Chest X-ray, PA view. Patient: 58 years old, sex F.
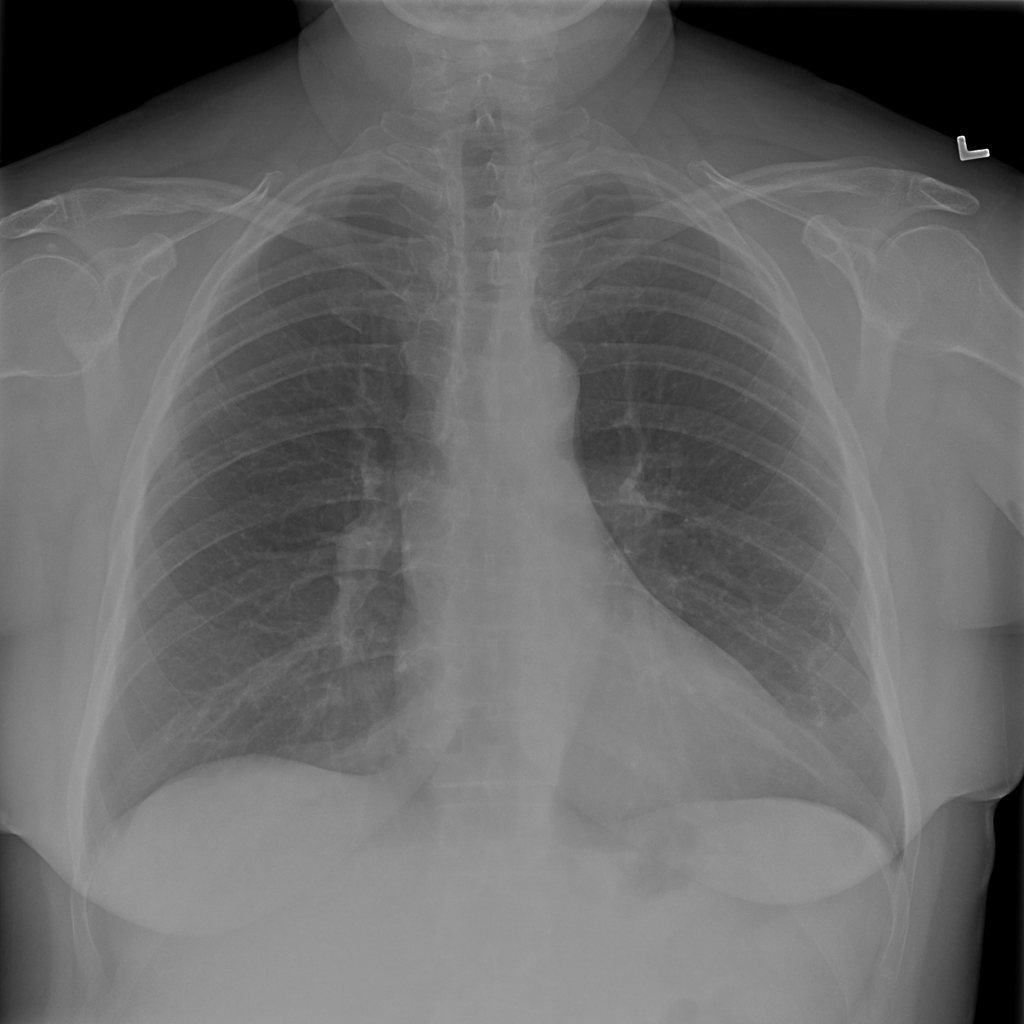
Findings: Infiltration